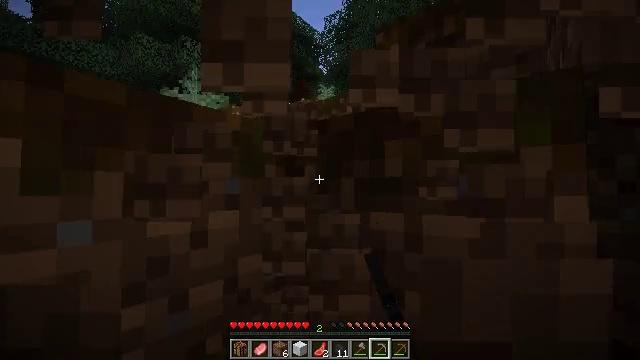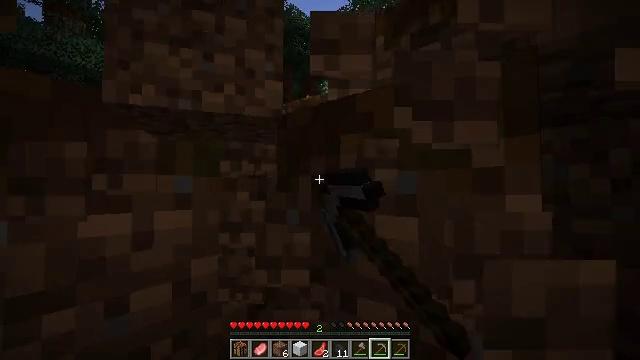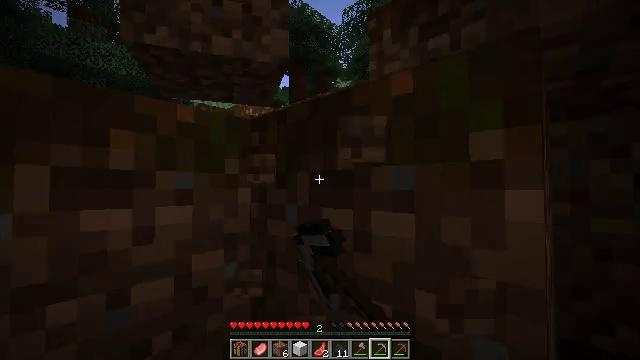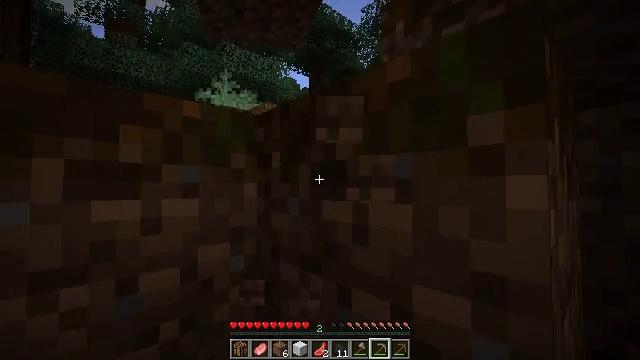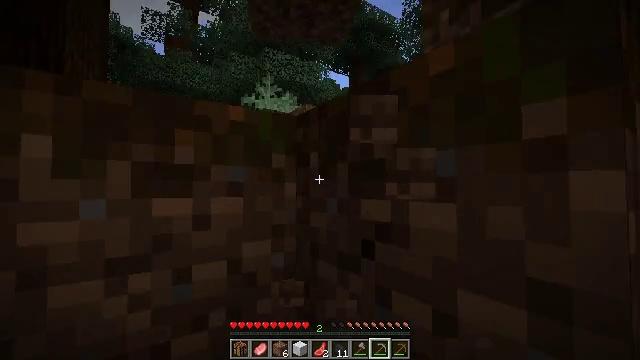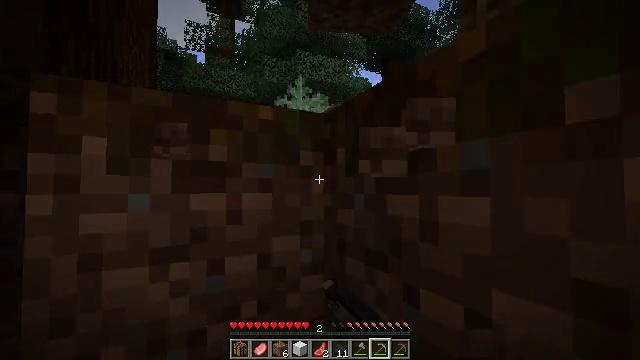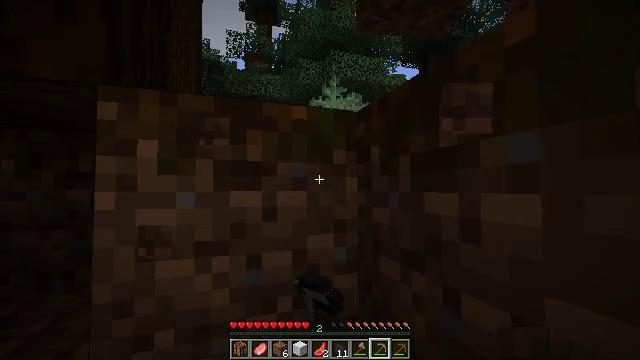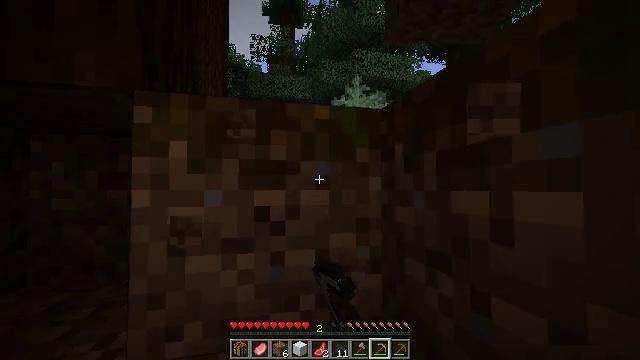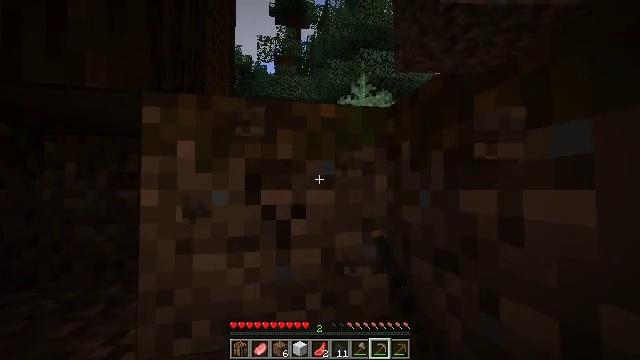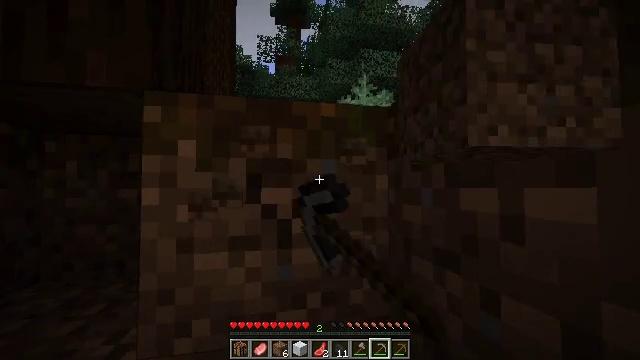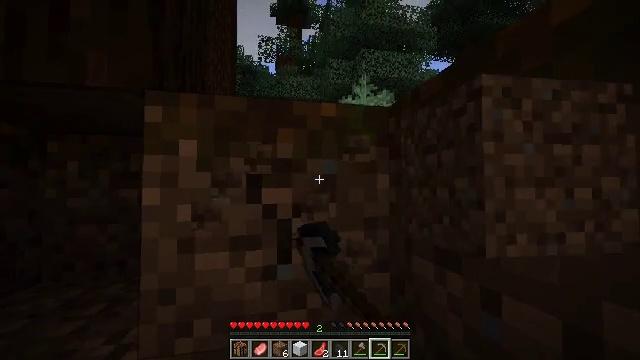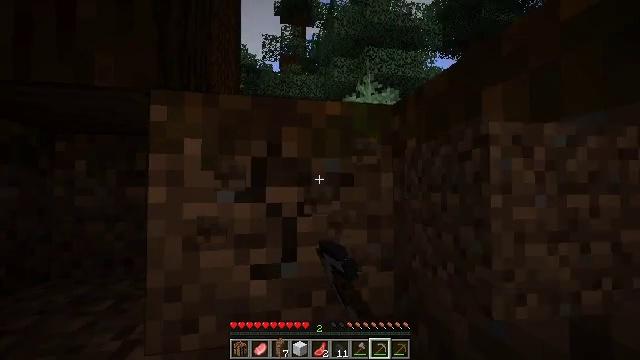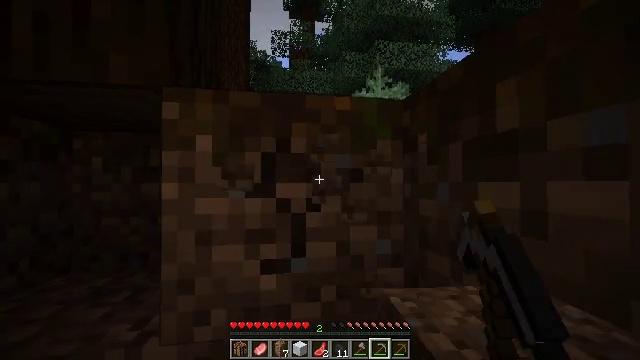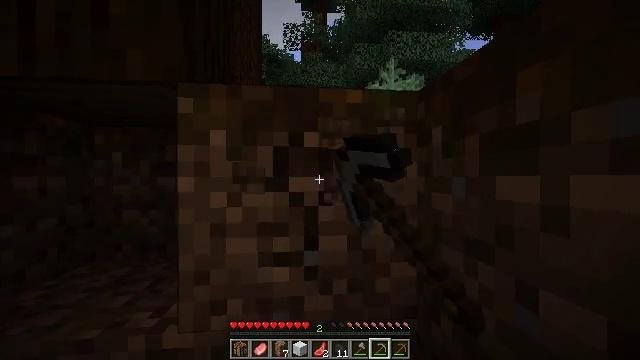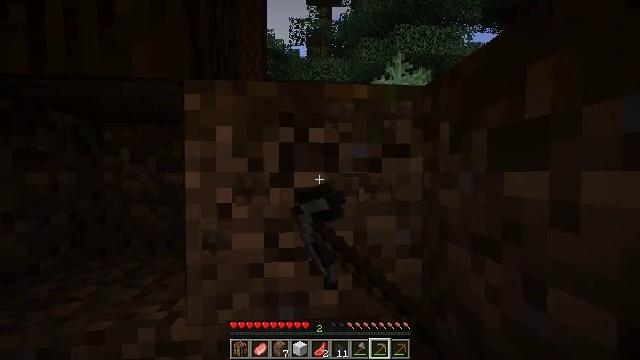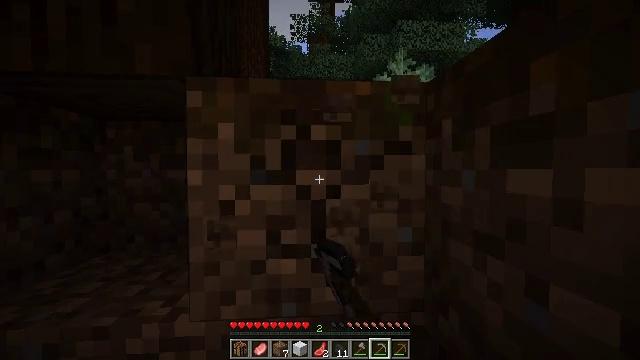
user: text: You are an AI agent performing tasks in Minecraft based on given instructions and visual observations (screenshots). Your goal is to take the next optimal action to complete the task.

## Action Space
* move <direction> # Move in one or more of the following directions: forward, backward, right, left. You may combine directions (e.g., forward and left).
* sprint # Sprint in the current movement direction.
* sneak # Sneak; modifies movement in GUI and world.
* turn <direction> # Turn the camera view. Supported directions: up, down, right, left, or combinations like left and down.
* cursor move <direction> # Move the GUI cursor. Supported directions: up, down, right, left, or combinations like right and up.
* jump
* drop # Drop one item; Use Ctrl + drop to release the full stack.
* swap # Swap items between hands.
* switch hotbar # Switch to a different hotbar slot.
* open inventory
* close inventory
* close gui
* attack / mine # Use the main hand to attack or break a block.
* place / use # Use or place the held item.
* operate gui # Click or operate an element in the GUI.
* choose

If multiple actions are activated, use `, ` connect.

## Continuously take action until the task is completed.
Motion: motion action
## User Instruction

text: Remove the topsoil to get podzol.
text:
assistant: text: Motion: turn left, attack / mine
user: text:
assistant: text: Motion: turn left, attack / mine
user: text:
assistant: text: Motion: turn left, attack / mine
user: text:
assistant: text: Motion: turn left, attack / mine
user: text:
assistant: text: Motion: turn left, attack / mine
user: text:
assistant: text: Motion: turn left, attack / mine
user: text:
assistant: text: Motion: turn left, attack / mine
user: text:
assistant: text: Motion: turn left, attack / mine
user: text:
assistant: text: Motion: attack / mine
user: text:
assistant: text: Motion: attack / mine
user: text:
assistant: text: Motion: attack / mine
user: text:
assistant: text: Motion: turn left, attack / mine
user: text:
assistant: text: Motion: turn left and down, attack / mine
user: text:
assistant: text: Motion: turn left, attack / mine
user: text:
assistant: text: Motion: attack / mine
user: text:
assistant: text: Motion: attack / mine
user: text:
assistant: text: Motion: attack / mine
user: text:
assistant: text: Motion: attack / mine
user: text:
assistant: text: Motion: attack / mine
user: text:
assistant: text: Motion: attack / mine
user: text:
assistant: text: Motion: move forward, attack / mine
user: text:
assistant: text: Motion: move forward, attack / mine
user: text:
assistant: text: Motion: move forward, attack / mine
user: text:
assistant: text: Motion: move forward, turn right, attack / mine
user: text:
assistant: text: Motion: attack / mine